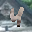
Label: 4